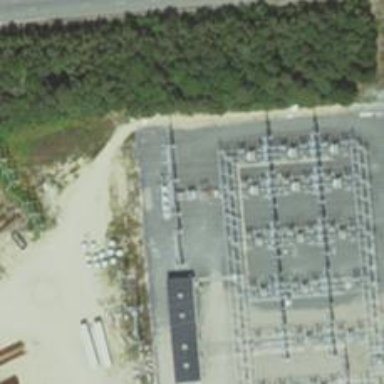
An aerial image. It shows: Switch used for power control.